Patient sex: M
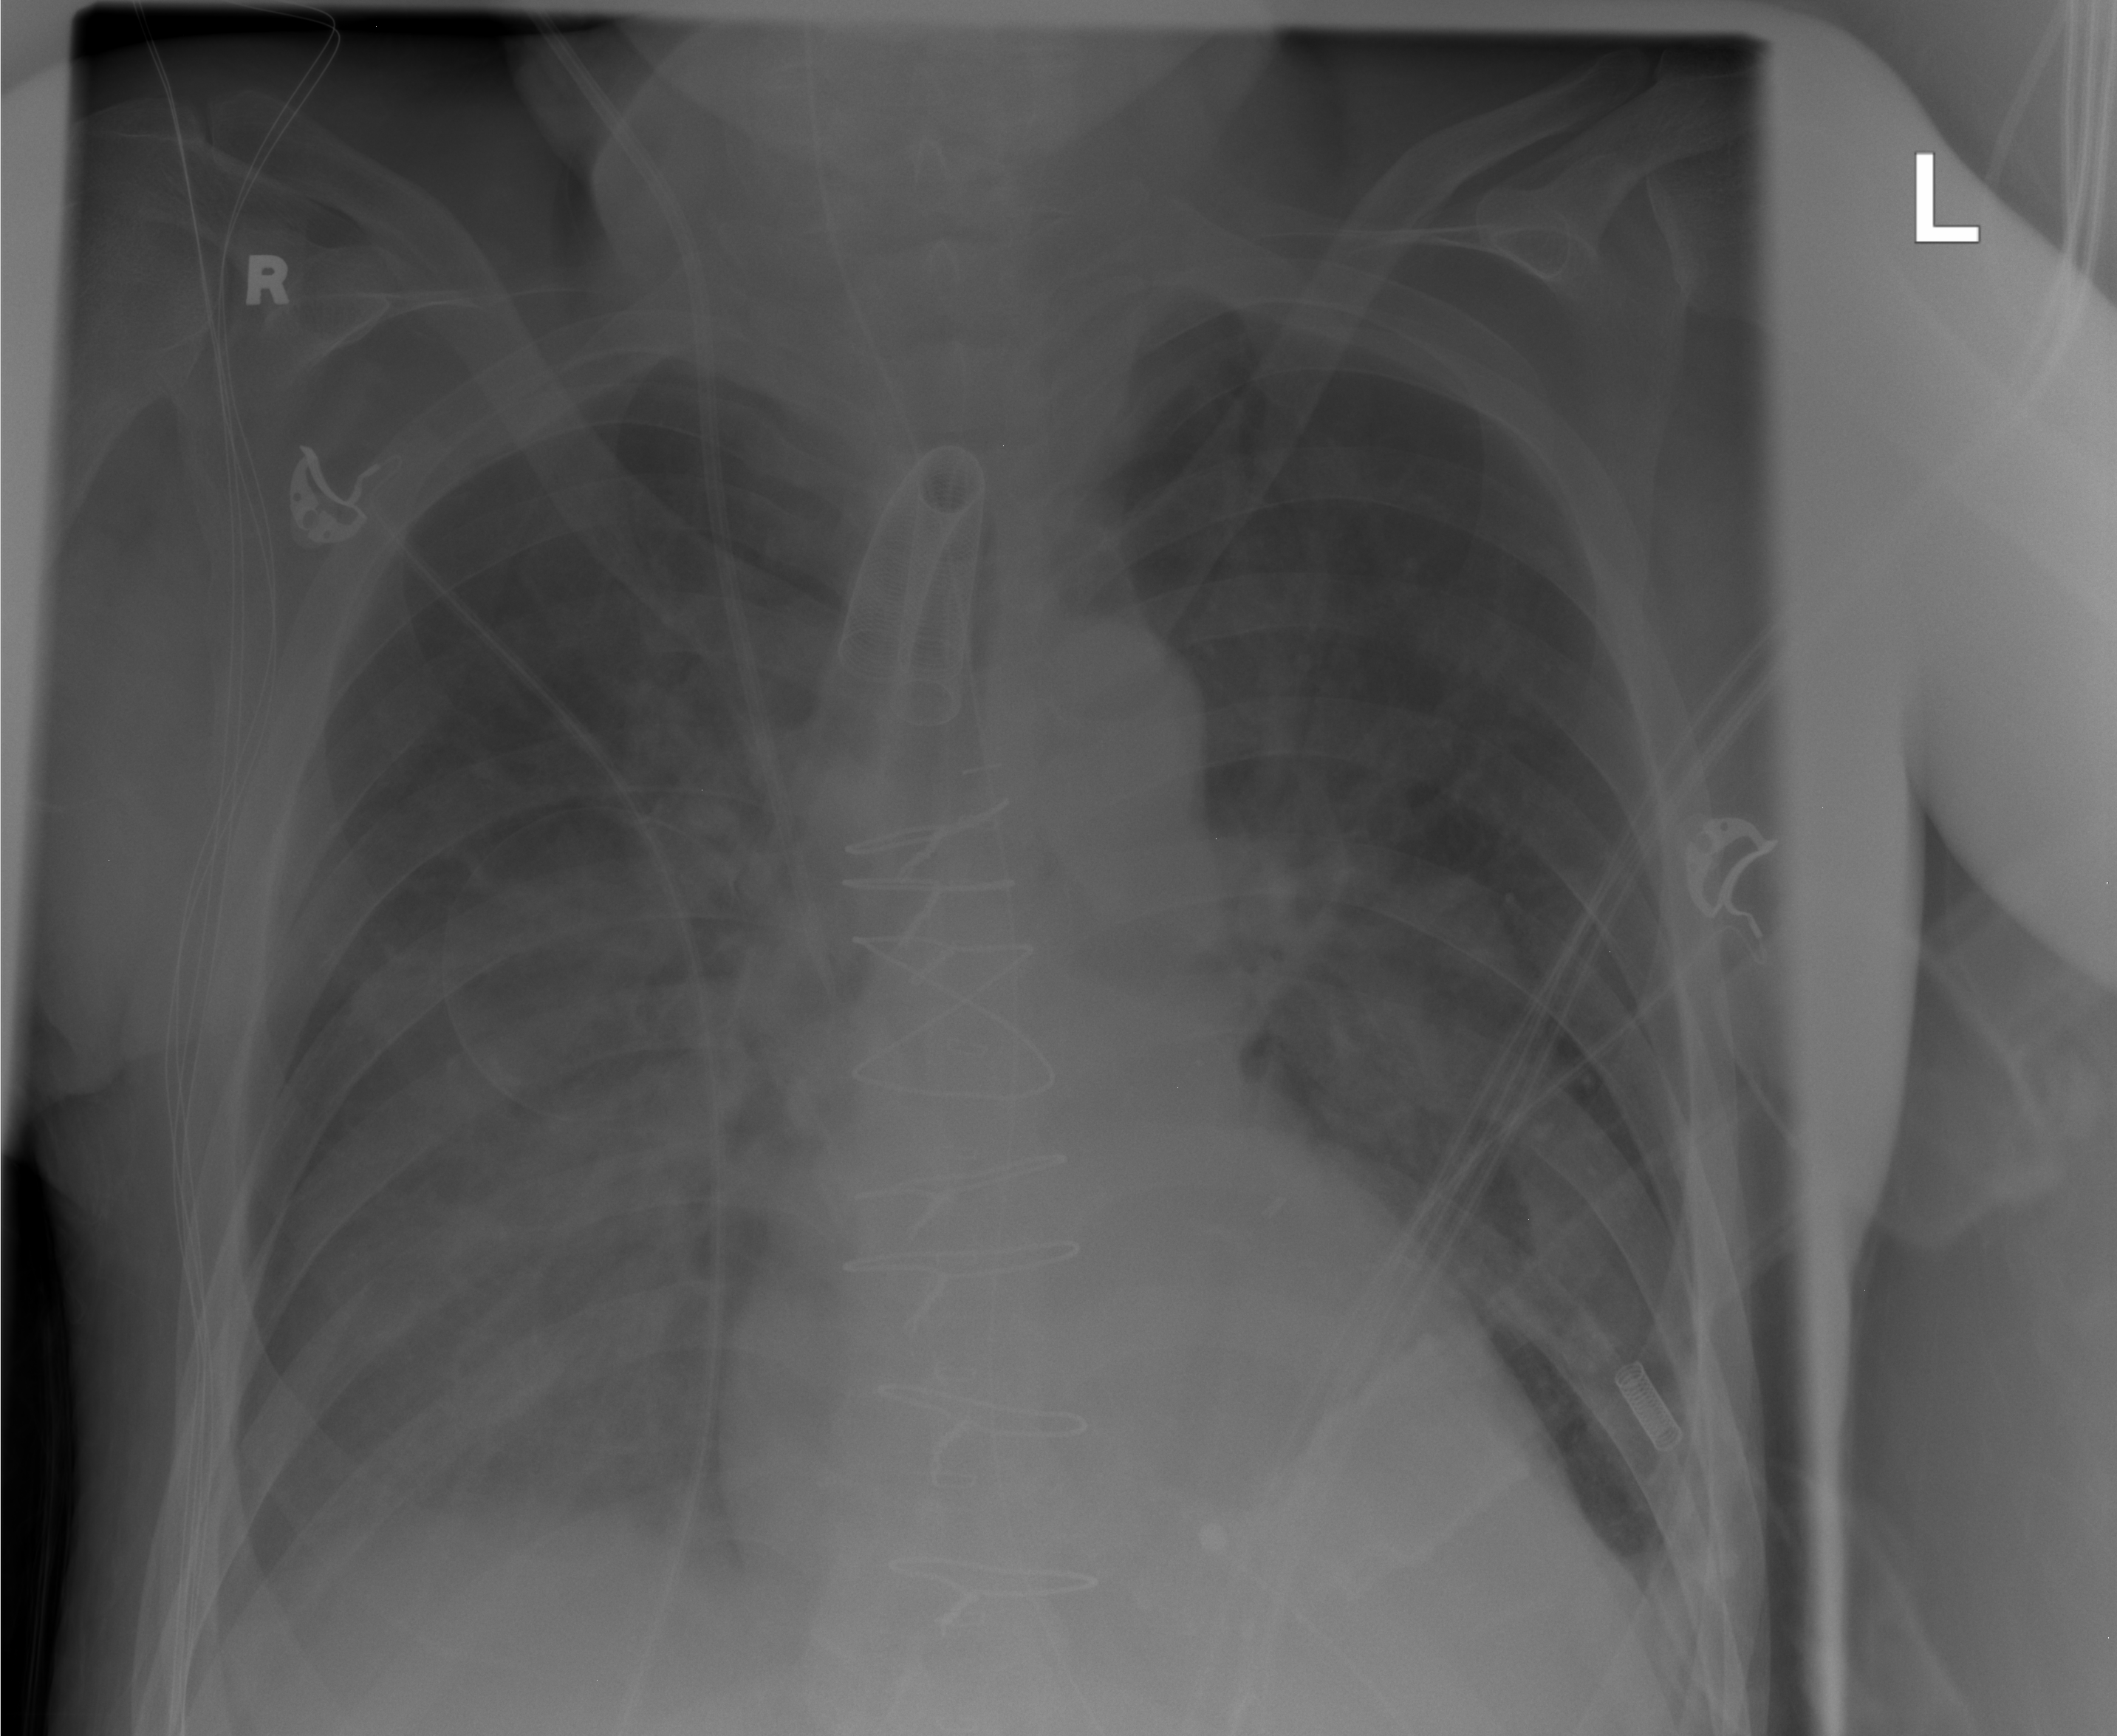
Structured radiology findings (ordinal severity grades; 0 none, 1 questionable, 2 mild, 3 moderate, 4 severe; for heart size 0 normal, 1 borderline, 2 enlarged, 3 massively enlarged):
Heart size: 0
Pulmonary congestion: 0
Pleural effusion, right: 2
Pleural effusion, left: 0
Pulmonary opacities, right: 0
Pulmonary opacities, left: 0
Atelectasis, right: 2
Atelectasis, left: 2